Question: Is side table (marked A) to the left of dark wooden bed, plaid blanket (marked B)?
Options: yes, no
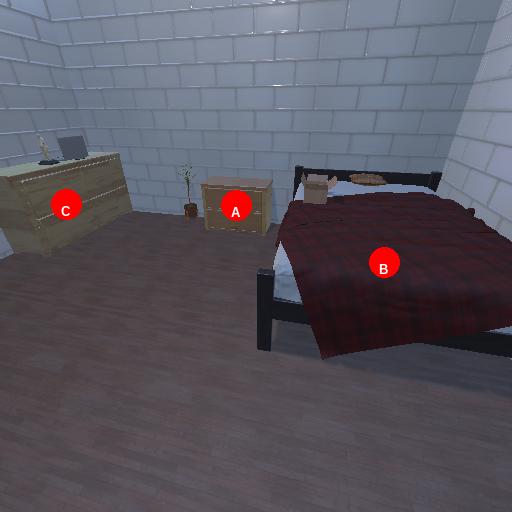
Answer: yes